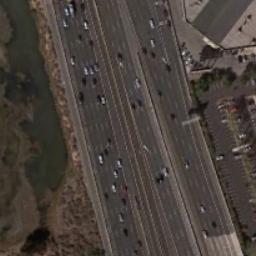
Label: freeway